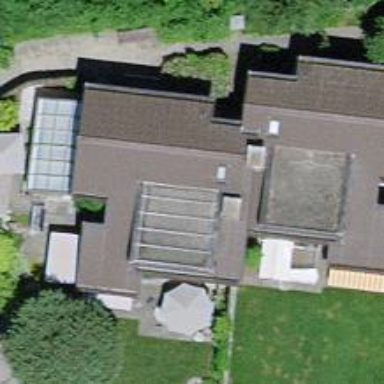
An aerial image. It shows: Residential building.